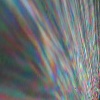
Label: sunburn